Question: I can't really understand what to do with diffrent phone/tablet screens. I reference retrieval google nexus s screen looks perfectly (800x480) but especially on tablets looks terrible. at left corner 1/4 size. all rest of screen is just junk.
what I do on my xml is like this;
'''
<LinearLayout>
<RelativeLayout fill_parent>
<LinearLayout height="fill_parent" width="387dp">
RIGHT SCREEN
</LinearLayout>
<LinearLayout height="fill_parent" marginLeft="387dp" width="147dp">
LEFT SCREEN
</LinearLayout>
</RelativeLayout>
</LinearLayout>
'''

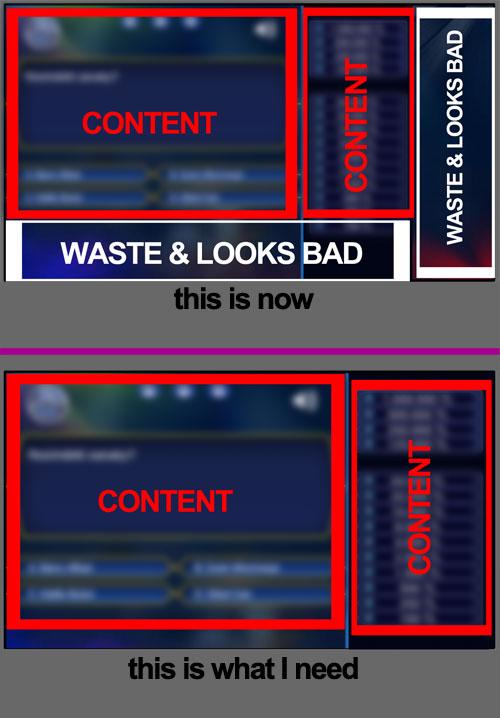
Answer: You should include support for xlarge screens in the Manifest file. You can also design a separate layout for xlarge screens. Check this <URL>